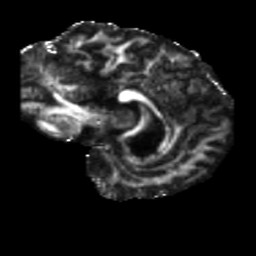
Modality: FA
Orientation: sagittal
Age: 46
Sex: male
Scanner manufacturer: siemens
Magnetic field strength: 3 T
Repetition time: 5.47 s
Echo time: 0.0854 s